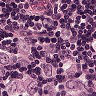
Metastatic tissue present: yes